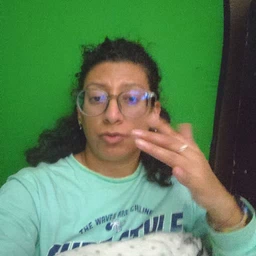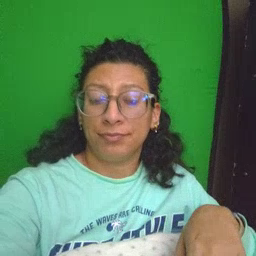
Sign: dog